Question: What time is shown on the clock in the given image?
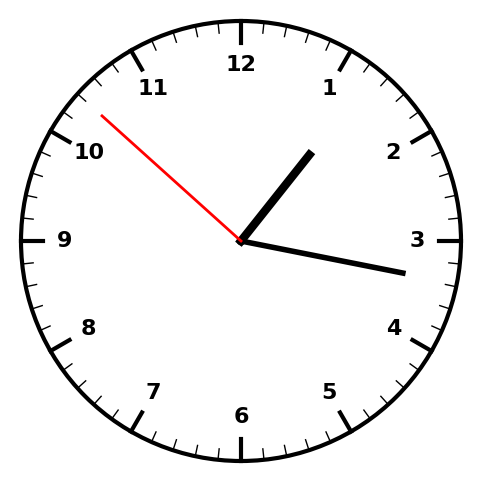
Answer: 01:16:52